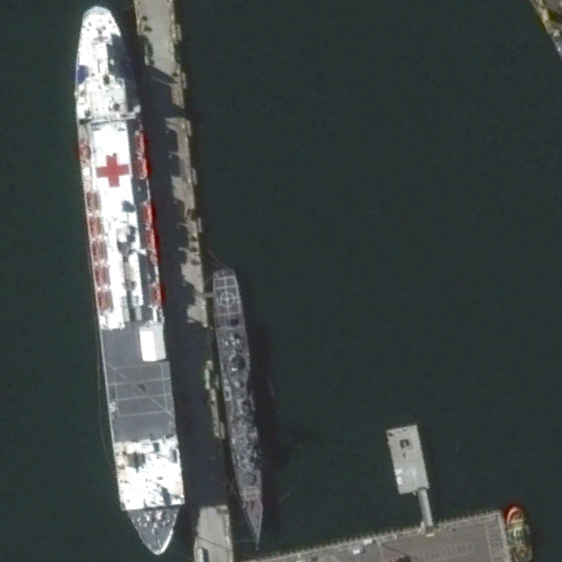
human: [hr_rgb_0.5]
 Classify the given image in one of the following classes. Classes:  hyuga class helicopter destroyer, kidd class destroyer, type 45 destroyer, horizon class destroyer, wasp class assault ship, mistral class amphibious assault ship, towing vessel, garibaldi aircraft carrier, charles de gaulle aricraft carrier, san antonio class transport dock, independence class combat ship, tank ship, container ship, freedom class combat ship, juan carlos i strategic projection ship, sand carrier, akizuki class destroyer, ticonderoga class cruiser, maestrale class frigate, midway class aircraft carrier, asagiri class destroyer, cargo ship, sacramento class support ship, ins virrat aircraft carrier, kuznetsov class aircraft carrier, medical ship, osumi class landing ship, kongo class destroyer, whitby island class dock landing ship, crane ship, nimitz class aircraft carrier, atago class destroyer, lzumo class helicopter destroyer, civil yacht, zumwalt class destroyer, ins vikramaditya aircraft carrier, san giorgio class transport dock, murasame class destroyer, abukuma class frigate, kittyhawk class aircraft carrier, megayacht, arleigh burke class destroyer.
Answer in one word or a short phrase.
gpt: Medical ship